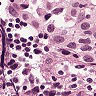
Metastatic tissue present: yes